Aerial crown-view tile of a tropical tree (Barro Colorado Island, Panama), acquired 20250317:
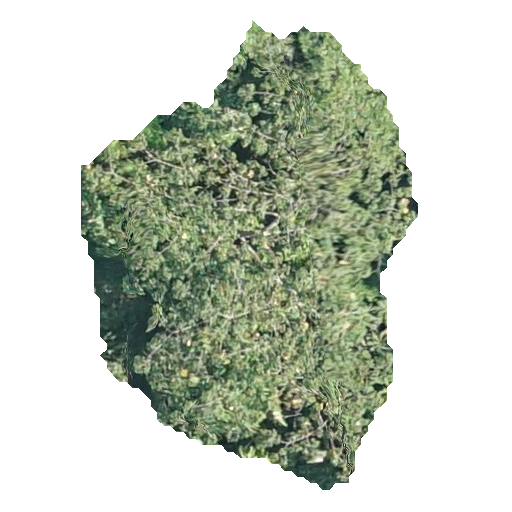
Species: Ochroma pyramidale
GBIF accepted scientific name: Ochroma pyramidale
Crown area: 158.156 m²